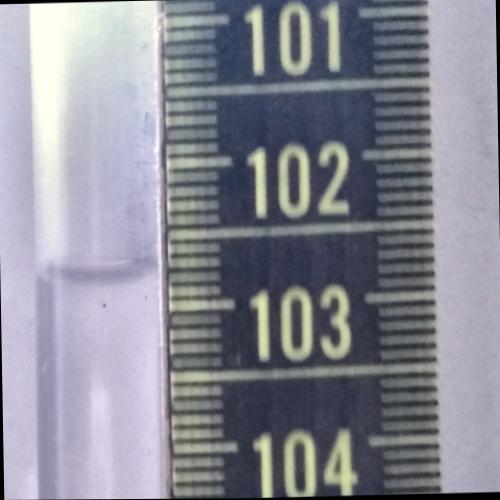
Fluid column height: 102.7 cm